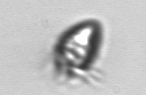
Label: Ciliophora